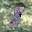
Label: 8